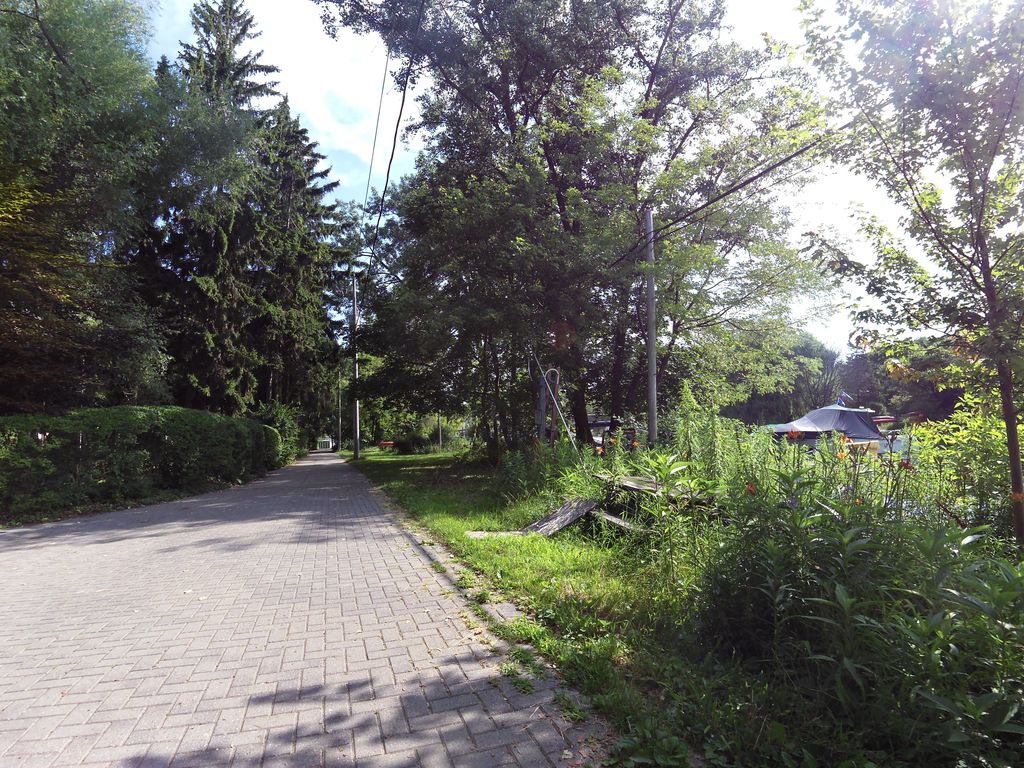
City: toronto